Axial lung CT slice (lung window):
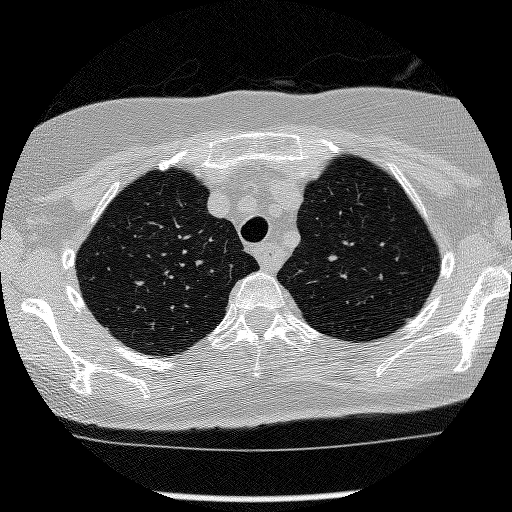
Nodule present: no